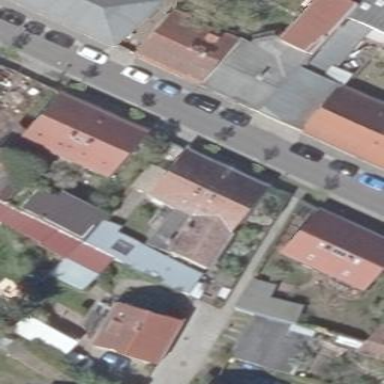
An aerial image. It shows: Residential building.